Question: I have two linked tables like this

Here myDataset.cat_table is already filled at form load,used for other purpose, and me getting data from myDataset.prod_table by'dataview' by the below script.
'''
Dim myDataView As New DataView
myDataView.Table = Me.myDataSet.prod_table
For Each myRow As DataRow In myDataView.ToTable.Rows
Dim myId as integer
Dim myCatid as integer
Dim myCatName as object
Dim myprodDetails as object
myId = myRow("id")
myCatid = myRow("catid")
myCatName = ?
myprodDetails = myRow("details")
Next
'''
Here in Dataview method, is it possible to get "myCatName" from the linked table? Me not looking for a separate query (by left join), because again i have to load query. And "Merge table" works for identical tables only i guess, So searching for other possible logics
Yours faithfully
Murulimadhav
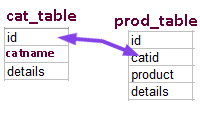
Answer: '''
Dim myDataView As New DataView
myDataView.Table = Me.myDataSet.prod_table
For Each myRow As DataRow In myDataView.ToTable.Rows
Dim myId As Integer
Dim myCatid As Integer
Dim myCatName As Object
Dim myprodDetails As Object
myId = myRow("id")
myCatid = myRow("catid")
Dim myCatPosi As Integer = cat_tableBindingSource.Find("id", myCatid)
If myCatPosi >= 0 Then
cat_tableBindingSourceBindingSource.Position = myCatPosi
myCatName = cat_tableBindingSourceBindingSource.Current("title").ToString
End If
myprodDetails = myRow("details")
Next
'''